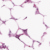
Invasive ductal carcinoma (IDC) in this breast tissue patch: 0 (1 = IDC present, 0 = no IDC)